Question: I'm searching for a visual component such as video progress bar / seek bar or something like this:

are there something like it ?
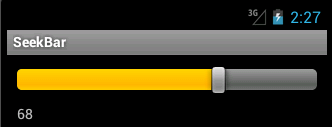
Answer: From Benjamin van Ryseghem
'''
| slider |
slider := SliderModel new.
slider
min: 0;
max: 100;
whenValueChangedDo: [:value | slider label: value asString ].
slider openWithSpec
'''